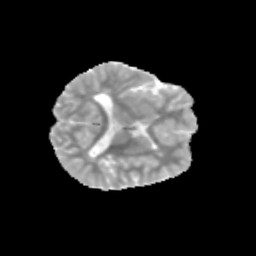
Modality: MD
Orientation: axial
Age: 11
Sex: male
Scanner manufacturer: siemens
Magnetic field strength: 3 T
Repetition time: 3.8 s
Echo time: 0.07 s